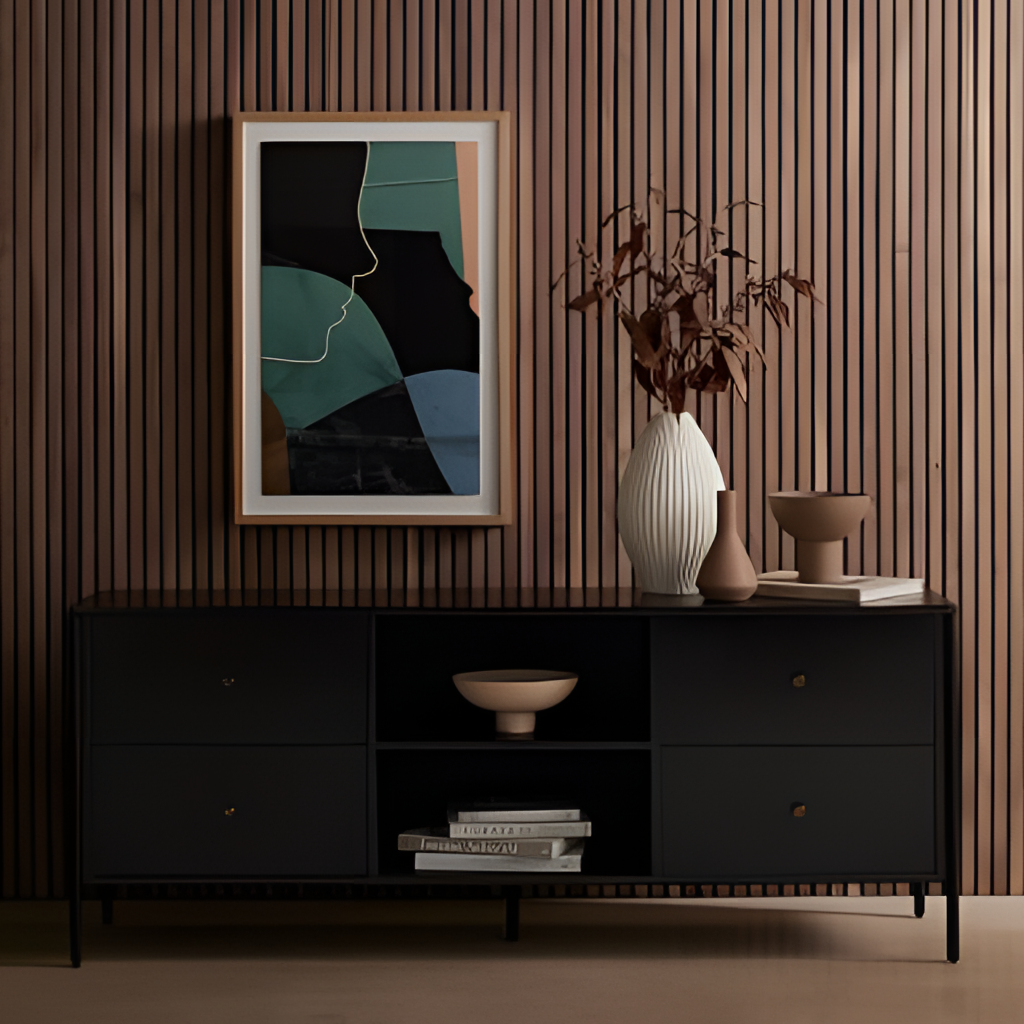
wood sideboard, living room, beige wood flooring, with solid pattern, wood wallpaper, with vertical striped pattern, contemporary